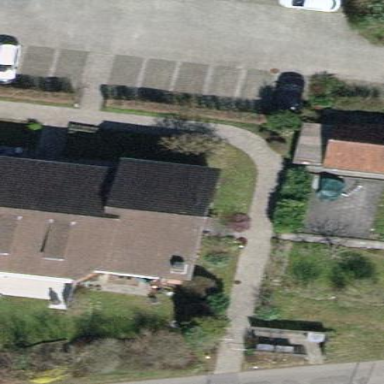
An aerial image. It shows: Building with tile roof.